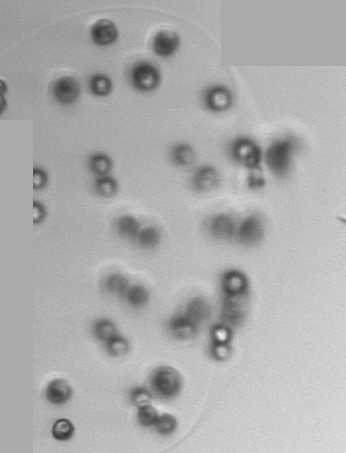
Label: Phaeocystis